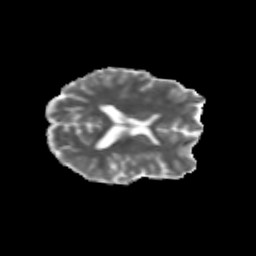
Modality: MD
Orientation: axial
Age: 23
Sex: female
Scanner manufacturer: siemens
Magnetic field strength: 3 T
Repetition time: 3.5 s
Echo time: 0.125 s